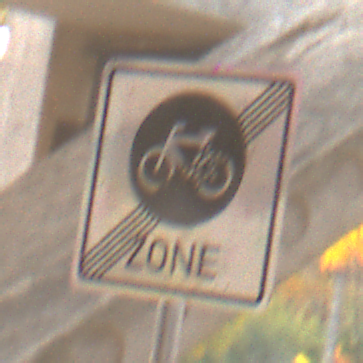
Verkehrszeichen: EndeFahrradzone
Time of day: SunriseSunset
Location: Roofed (Suburban)
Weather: Clear
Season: NotSpecified
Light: Natural